Field crop: tomato
Growth stage: 1
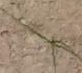
Species: cyperus